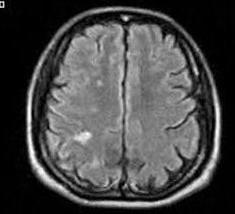
Label: notumor